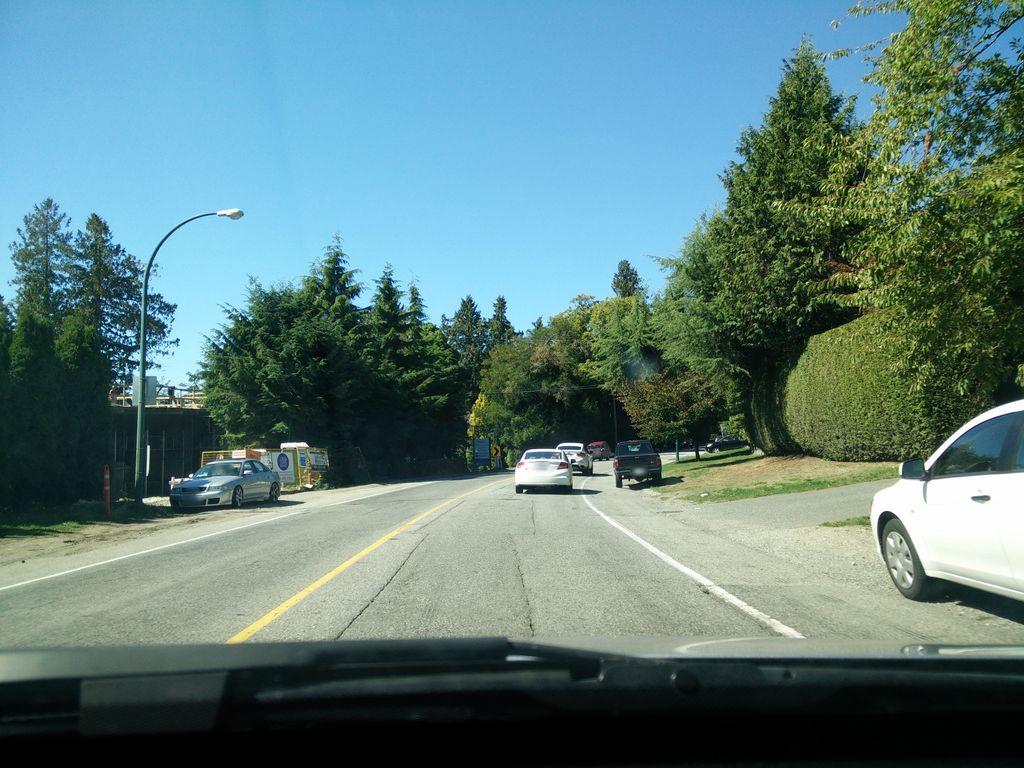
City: vancouver